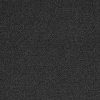
Atmospheric dust classification: dusty